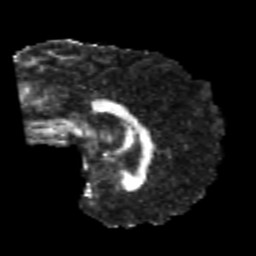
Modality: FA
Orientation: sagittal
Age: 24
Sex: male
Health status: healthy
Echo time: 0.074 s